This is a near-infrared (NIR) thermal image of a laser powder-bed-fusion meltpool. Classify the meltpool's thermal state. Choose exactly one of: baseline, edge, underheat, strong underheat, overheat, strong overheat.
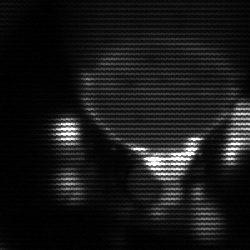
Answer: edge